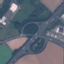
Label: Highway